Interaction volume radius: 5 \u00c5
Interaction volume height: 40 \u00c5
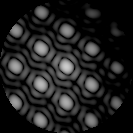
Disorder parameter: 0.01507